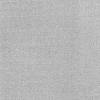
Atmospheric dust classification: dusty